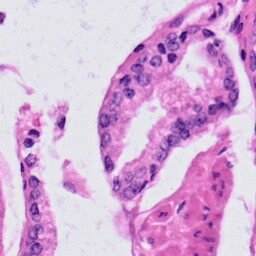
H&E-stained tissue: Prostate